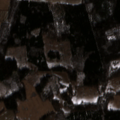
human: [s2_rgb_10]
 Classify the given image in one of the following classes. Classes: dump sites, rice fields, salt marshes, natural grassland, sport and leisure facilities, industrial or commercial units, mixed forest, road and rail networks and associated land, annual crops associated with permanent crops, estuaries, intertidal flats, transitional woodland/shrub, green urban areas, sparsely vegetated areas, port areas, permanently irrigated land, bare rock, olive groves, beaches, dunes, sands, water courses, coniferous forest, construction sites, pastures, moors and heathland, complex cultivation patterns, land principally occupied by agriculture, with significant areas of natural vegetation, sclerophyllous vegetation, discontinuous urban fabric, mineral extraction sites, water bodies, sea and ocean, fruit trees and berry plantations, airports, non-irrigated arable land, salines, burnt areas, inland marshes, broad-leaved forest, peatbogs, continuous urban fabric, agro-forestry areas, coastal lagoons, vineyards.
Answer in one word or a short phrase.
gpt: non-irrigated arable land, pastures, broad-leaved forest, mixed forest, transitional woodland/shrub